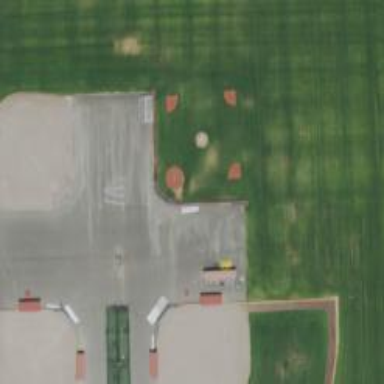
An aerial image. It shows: Baseball pitch for leisure land activities.